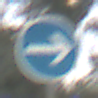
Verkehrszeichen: VorgeschriebeneFahrtrichtungHierRechts
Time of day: MorningAfternoon
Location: Outdoor (Nature)
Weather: Overcast
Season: NotSpecified
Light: Natural